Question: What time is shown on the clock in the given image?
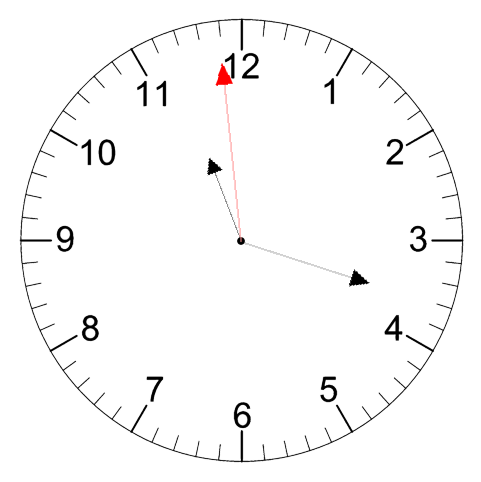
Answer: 11:17:59